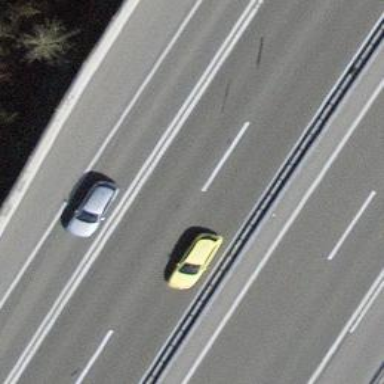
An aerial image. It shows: Asphalt motorway.